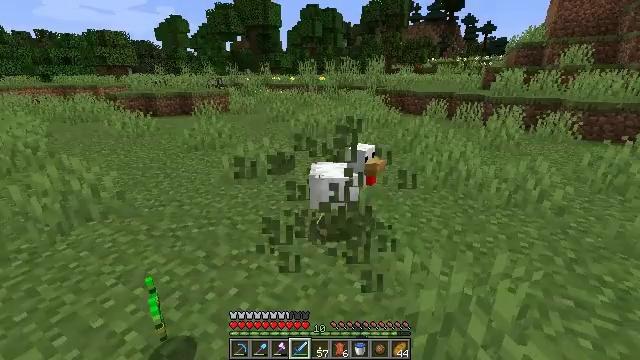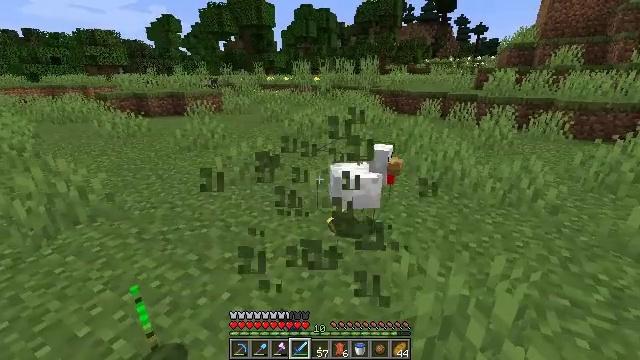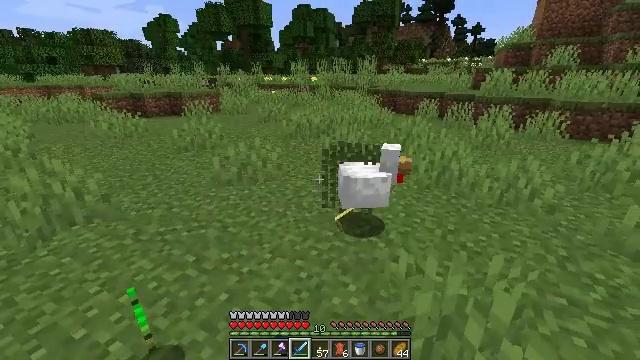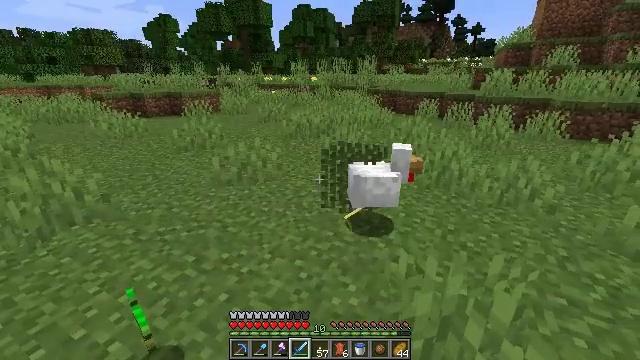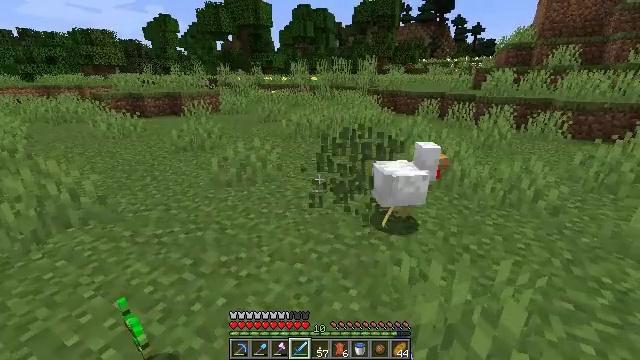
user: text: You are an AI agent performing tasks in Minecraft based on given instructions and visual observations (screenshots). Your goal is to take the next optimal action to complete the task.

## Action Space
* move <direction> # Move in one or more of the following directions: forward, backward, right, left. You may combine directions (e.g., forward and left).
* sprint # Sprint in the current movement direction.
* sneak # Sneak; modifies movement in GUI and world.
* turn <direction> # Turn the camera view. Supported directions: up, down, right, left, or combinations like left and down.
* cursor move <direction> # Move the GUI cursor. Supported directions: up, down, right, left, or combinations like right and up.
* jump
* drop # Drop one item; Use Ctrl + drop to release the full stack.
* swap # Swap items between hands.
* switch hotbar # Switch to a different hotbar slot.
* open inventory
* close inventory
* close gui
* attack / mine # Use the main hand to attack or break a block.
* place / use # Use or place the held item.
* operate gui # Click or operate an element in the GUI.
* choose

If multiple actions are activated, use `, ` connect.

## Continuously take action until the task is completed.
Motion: motion action
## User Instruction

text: Hunt animals.
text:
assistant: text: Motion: turn right, attack / mine
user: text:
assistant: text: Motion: attack / mine
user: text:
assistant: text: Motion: no_op
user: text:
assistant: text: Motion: move forward, attack / mine
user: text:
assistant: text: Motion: attack / mine